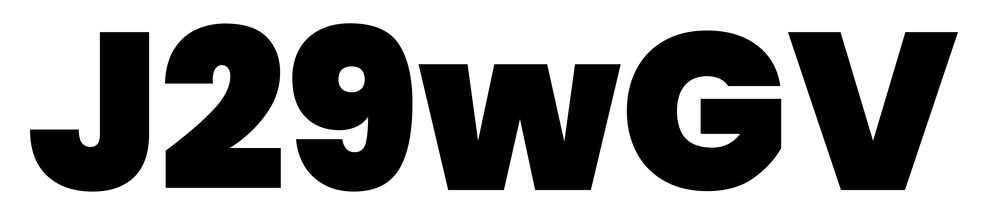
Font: Poppins-Black